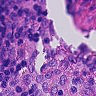
Metastatic tissue present: no